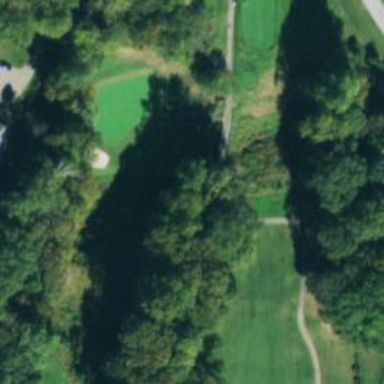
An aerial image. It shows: Path used for both walking and golf.